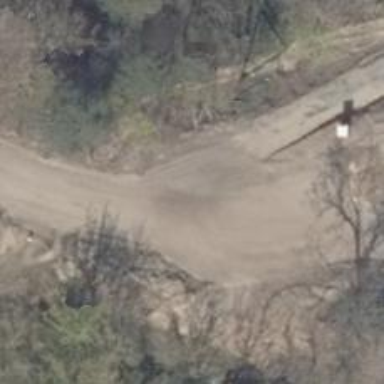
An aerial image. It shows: Service road with compacted surface.